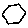
Label: hexagon